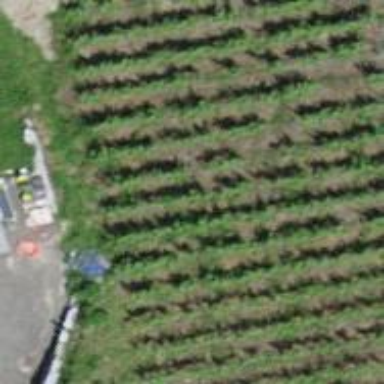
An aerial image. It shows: Vineyard with grape crops.